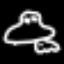
Label: frog